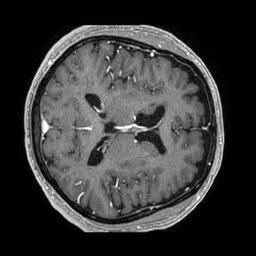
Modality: T1w
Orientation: axial
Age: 72
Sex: male
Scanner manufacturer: philips
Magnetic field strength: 1.5 T
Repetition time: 0.007604 s
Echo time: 0.003458 s